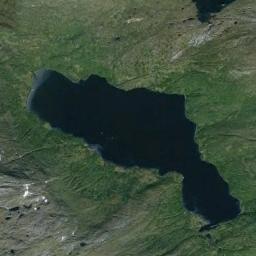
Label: lake